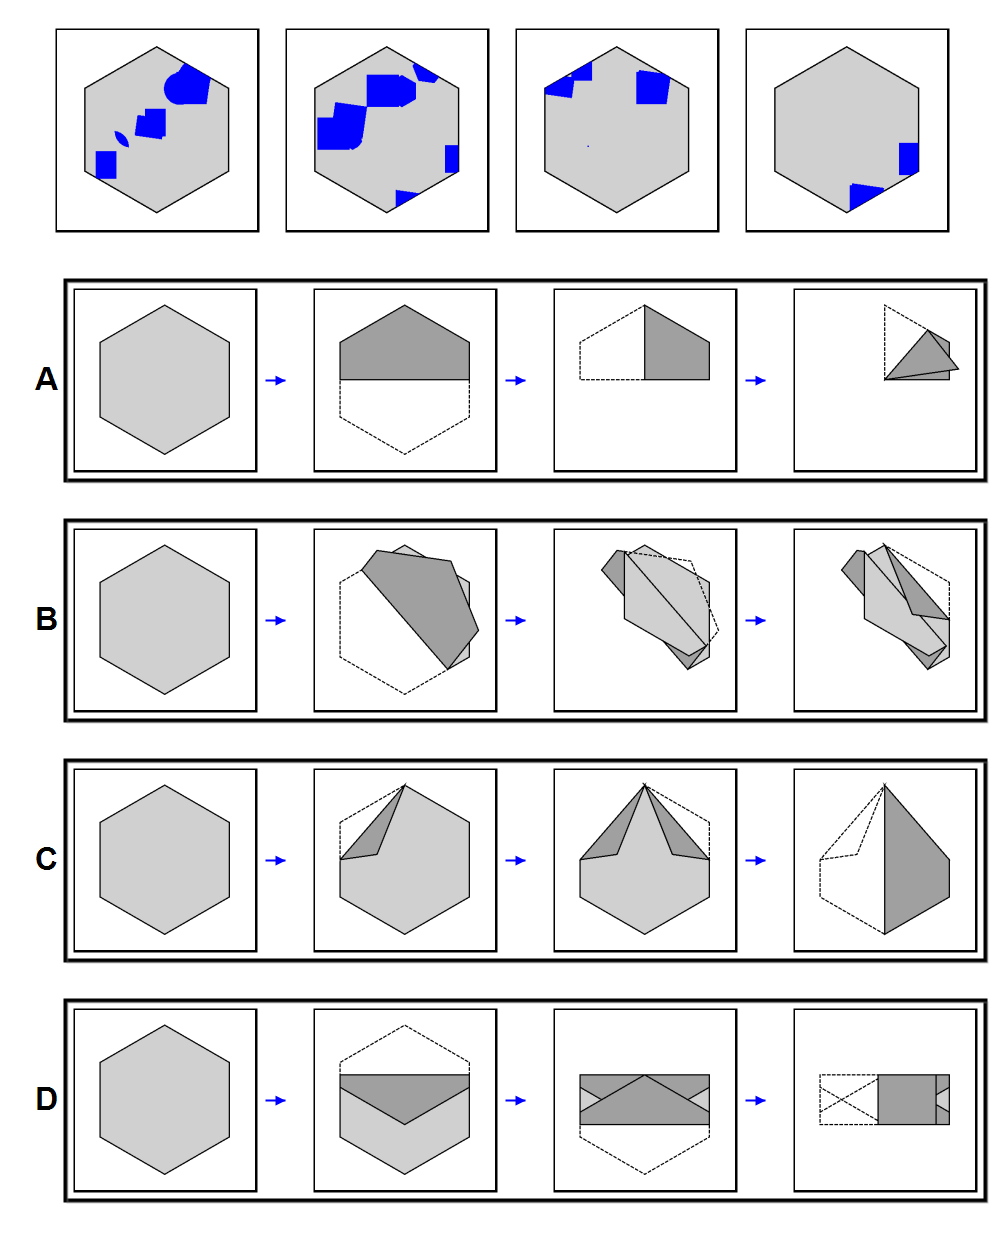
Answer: B